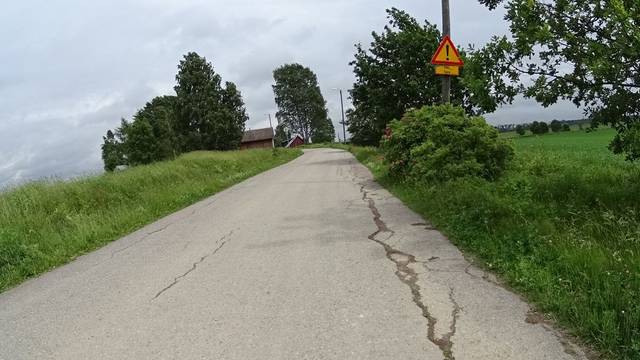
Region: Finland
Coordinates: 60.274, 24.944